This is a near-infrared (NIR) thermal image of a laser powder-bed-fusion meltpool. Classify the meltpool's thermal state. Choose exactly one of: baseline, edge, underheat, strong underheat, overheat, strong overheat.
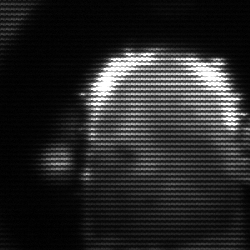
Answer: baseline